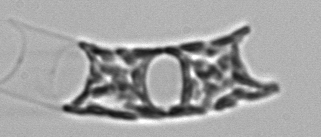
Label: Eucampia